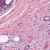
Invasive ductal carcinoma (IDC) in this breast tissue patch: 1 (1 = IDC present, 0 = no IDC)